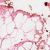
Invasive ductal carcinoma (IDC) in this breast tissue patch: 0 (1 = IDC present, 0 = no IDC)